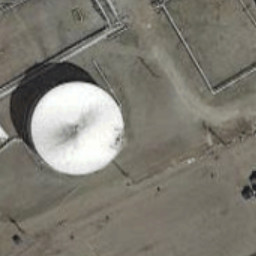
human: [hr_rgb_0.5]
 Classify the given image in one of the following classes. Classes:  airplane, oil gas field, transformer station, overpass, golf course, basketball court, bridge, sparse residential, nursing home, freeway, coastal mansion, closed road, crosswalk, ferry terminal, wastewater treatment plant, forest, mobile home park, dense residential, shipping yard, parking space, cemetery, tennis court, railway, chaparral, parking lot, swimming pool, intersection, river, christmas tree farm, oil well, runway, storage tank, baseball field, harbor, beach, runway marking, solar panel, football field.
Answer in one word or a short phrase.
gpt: storage tank